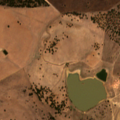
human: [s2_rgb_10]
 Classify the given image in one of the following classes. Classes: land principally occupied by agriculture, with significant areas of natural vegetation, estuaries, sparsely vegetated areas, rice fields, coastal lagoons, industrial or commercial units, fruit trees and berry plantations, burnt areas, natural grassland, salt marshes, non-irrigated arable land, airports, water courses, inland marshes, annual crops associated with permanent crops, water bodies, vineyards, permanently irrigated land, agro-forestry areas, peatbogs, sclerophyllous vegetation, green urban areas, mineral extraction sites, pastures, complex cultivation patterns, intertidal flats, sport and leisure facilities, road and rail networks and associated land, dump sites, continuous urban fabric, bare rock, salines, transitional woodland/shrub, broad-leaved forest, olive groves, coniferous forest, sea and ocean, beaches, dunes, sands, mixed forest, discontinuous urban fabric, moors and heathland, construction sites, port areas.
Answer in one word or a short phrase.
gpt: non-irrigated arable land, permanently irrigated land, agro-forestry areas, broad-leaved forest